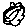
Label: cloud